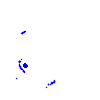
Particle: electron